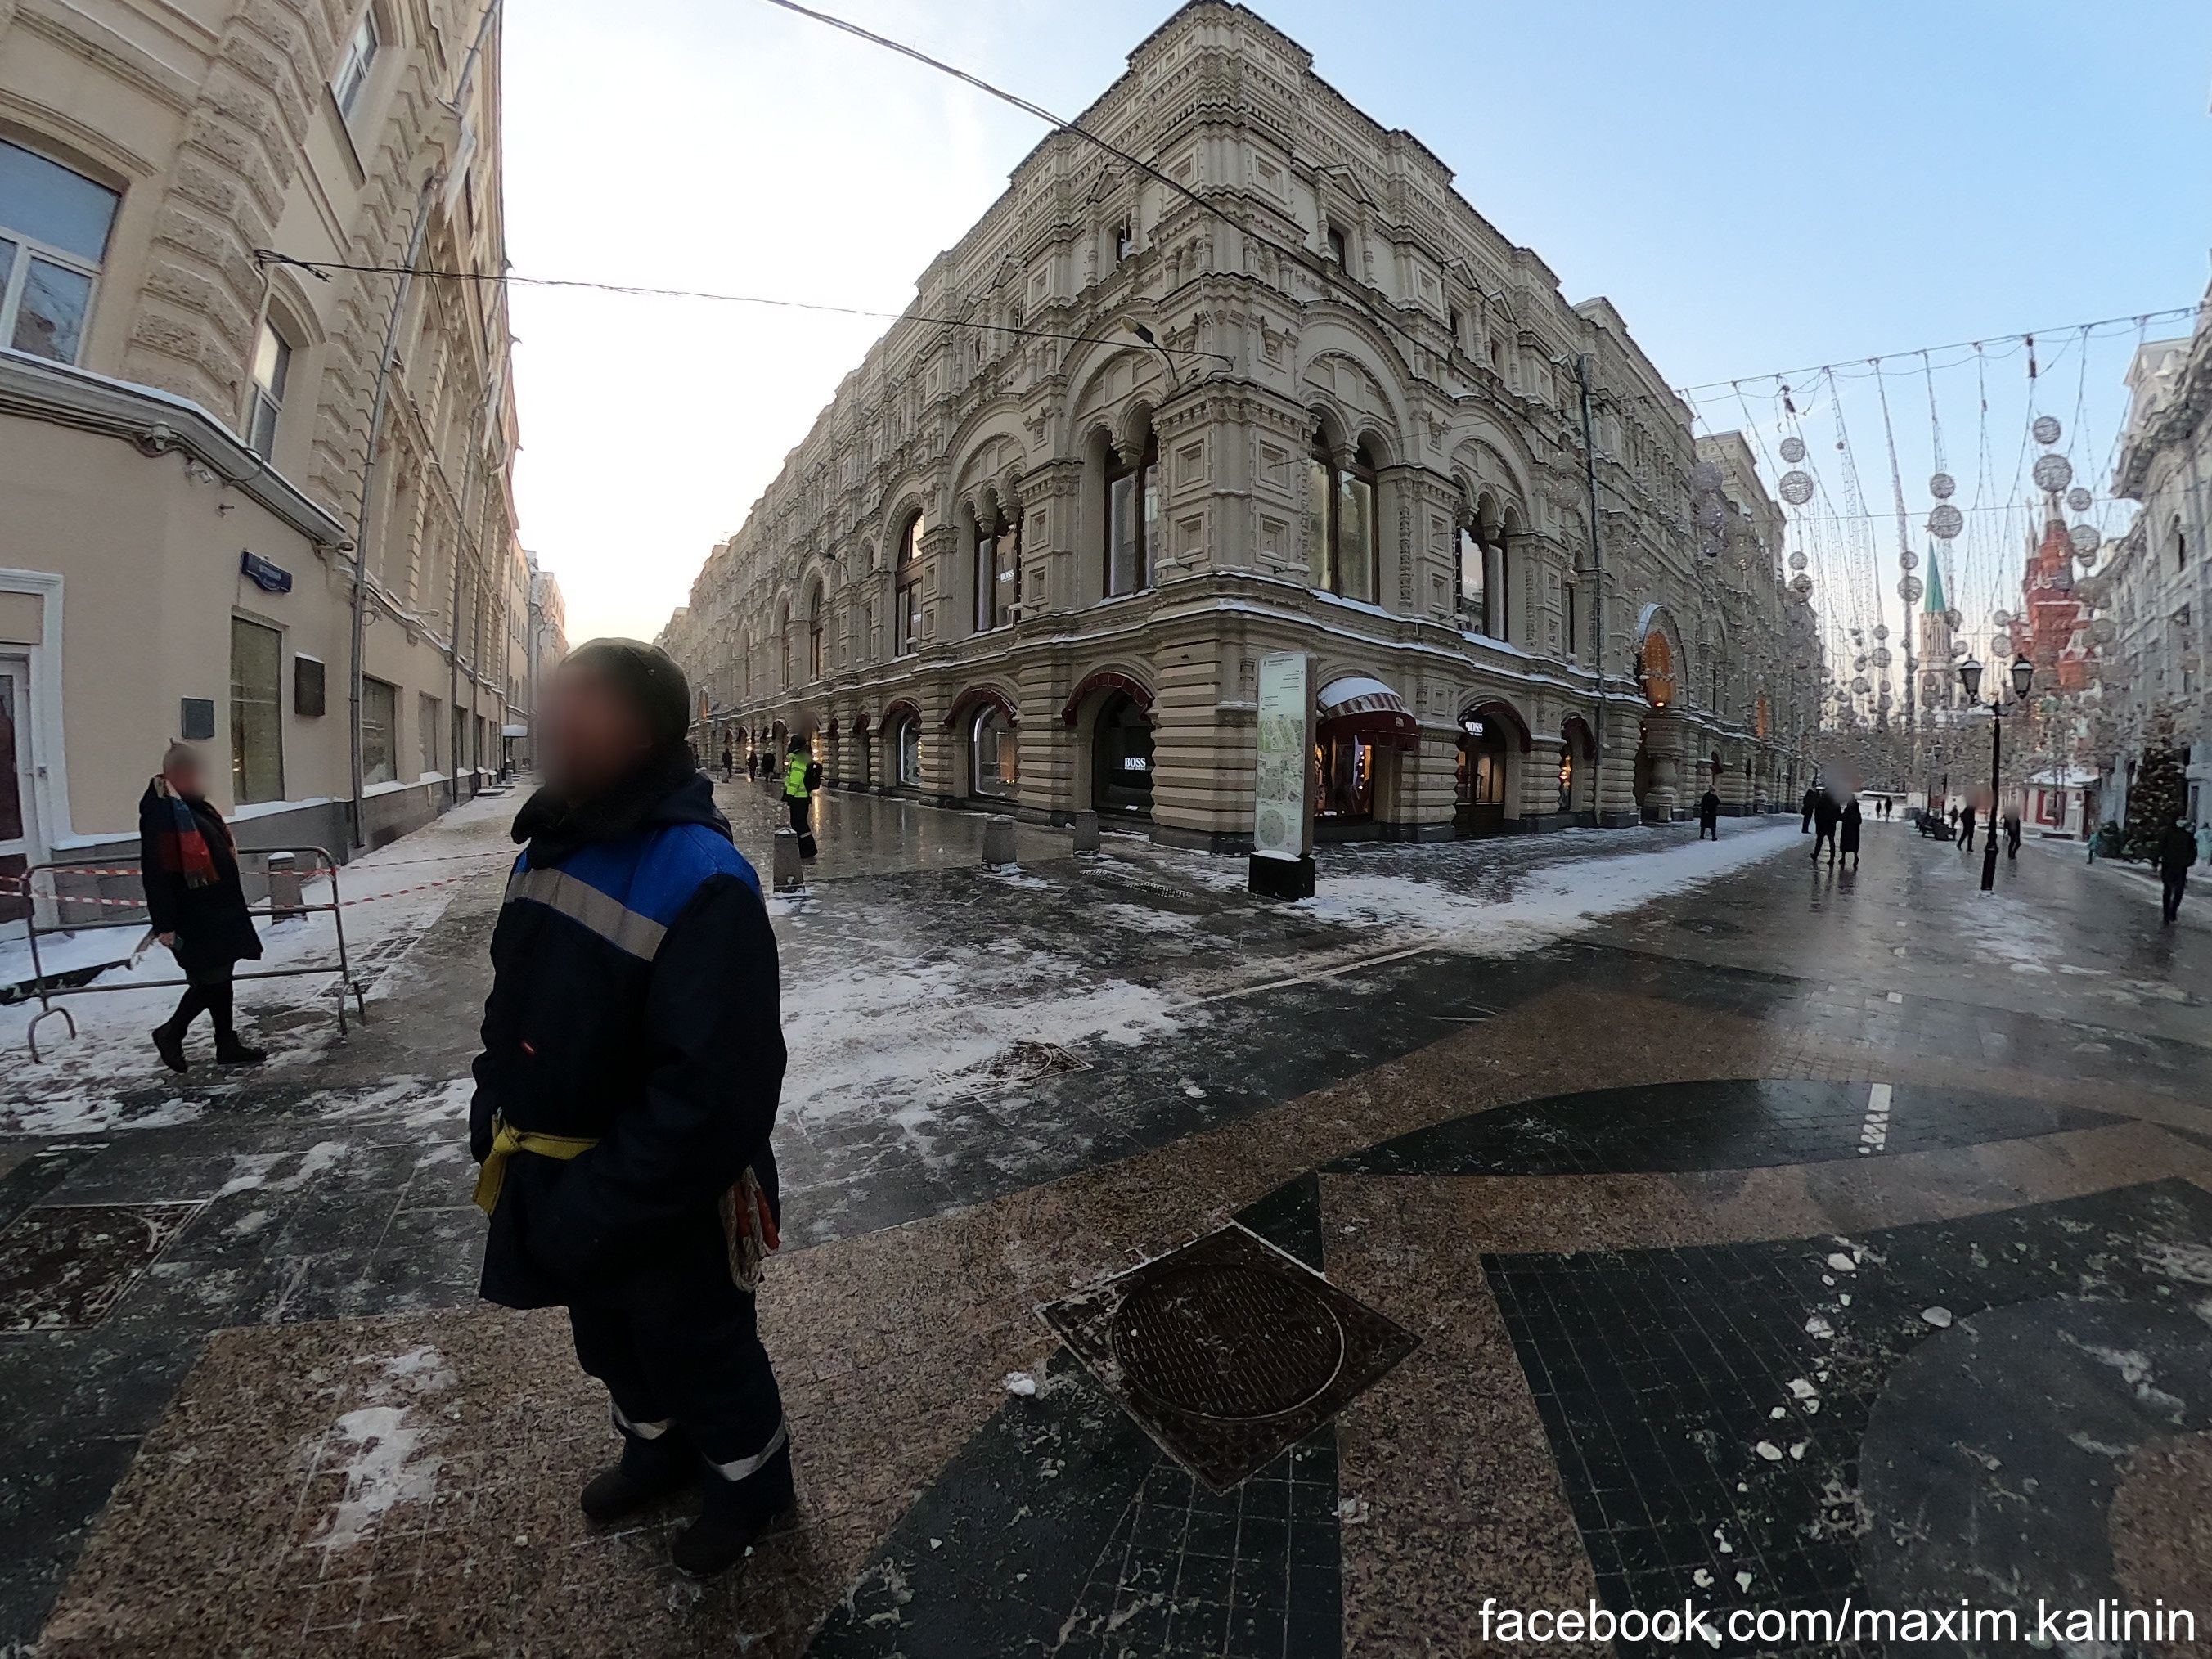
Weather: snowy
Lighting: day
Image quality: good
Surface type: walking surface
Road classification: pedestrian, unclassified
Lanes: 1
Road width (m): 10
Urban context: urban centre
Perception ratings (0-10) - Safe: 6.57, Lively: 7.68, Beautiful: 4.16, Boring: 3.97, Depressing: 3.01, Wealthy: 8.73